Field crop: maize
Growth stage: 2
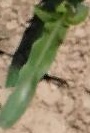
Species: maize